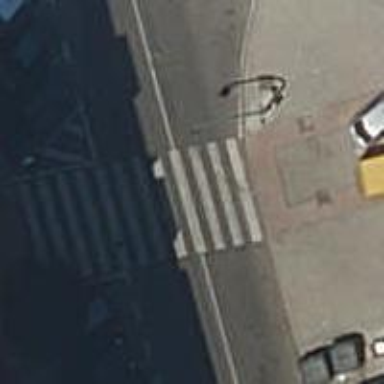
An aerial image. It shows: Road crossing with traffic signals.